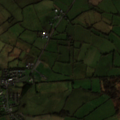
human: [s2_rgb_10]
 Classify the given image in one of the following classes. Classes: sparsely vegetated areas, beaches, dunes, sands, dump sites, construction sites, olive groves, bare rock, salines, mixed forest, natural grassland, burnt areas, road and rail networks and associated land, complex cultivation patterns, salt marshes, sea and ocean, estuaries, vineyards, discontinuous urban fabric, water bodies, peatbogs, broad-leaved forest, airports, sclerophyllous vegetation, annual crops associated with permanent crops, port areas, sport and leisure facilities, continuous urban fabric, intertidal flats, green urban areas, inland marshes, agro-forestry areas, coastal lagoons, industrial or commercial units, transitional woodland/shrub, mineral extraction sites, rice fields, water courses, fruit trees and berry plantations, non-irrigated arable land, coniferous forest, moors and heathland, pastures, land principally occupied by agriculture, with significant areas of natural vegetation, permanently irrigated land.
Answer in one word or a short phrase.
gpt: pastures, peatbogs